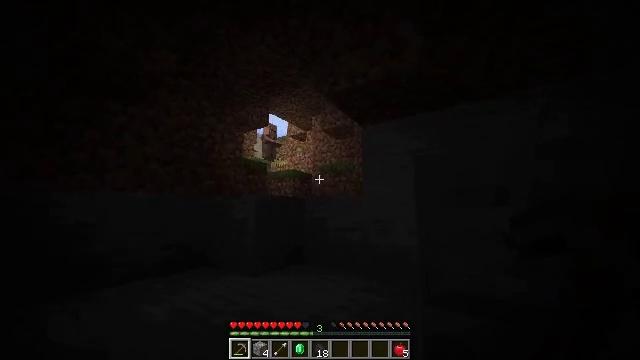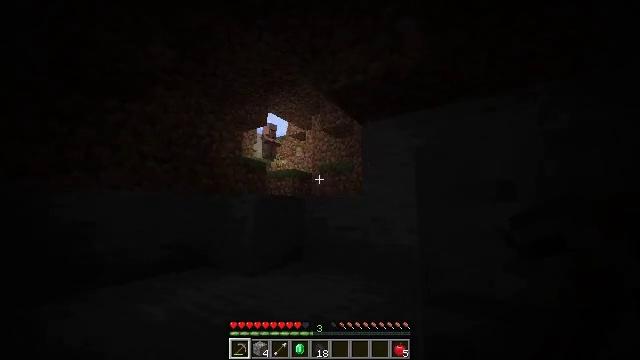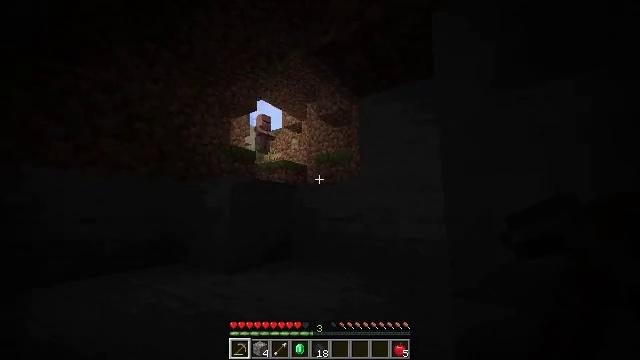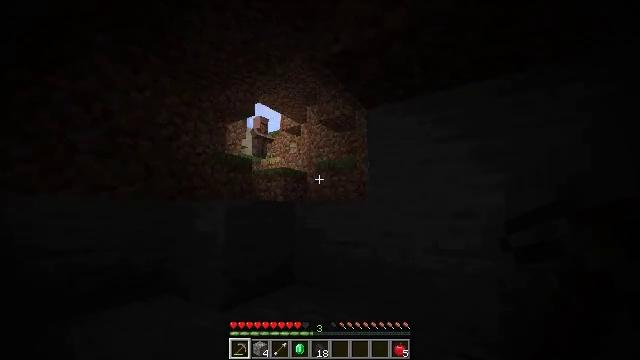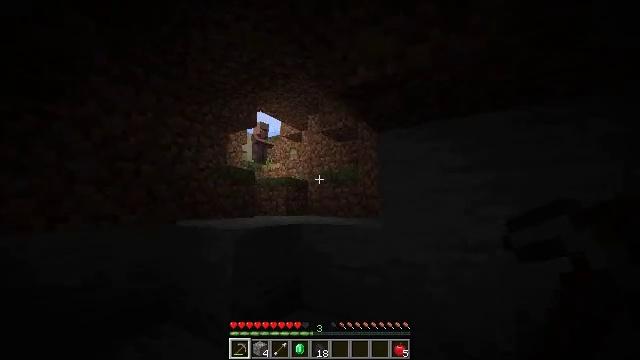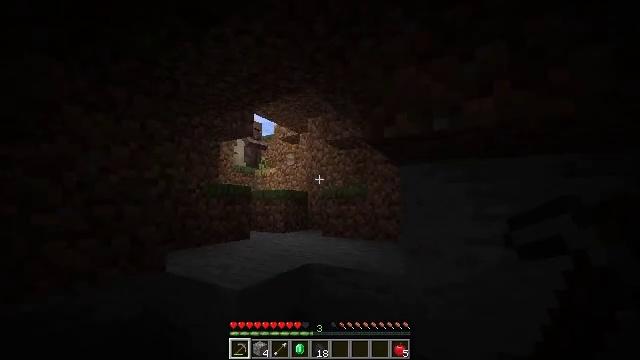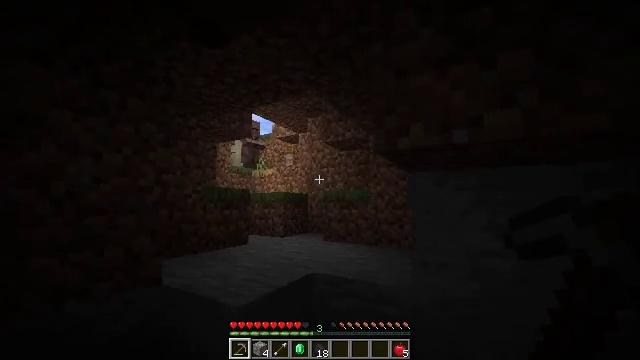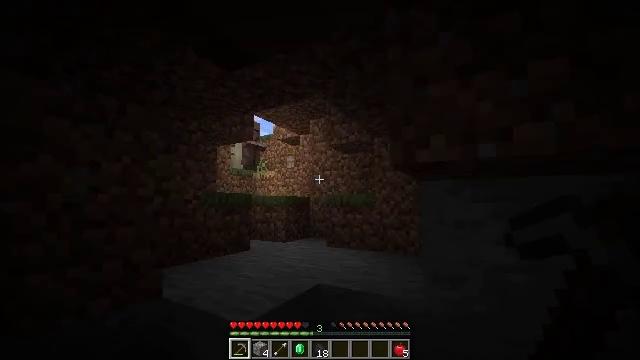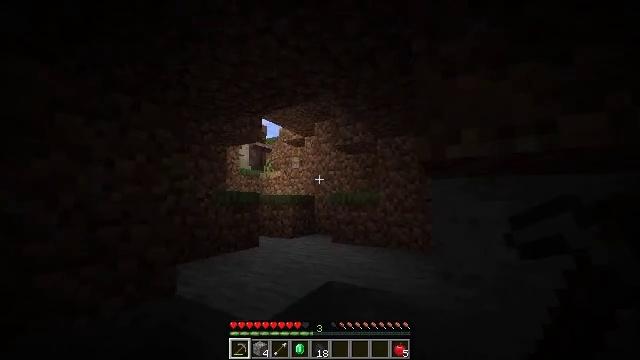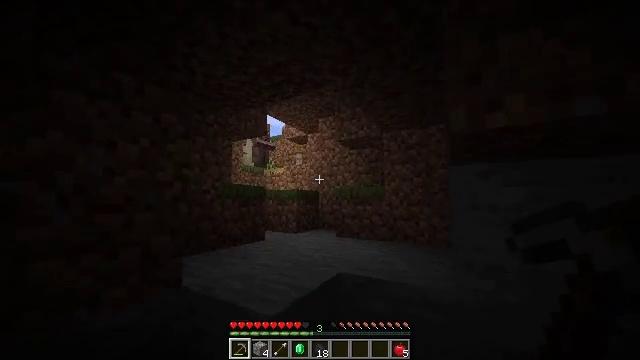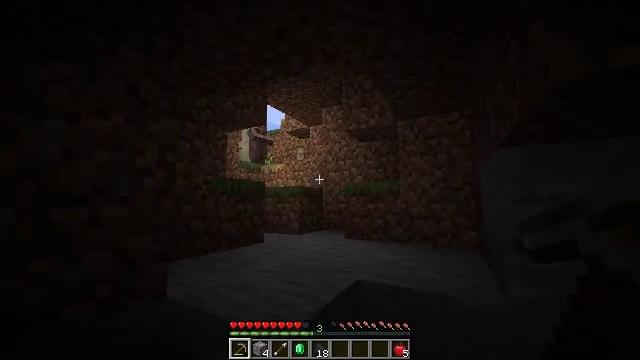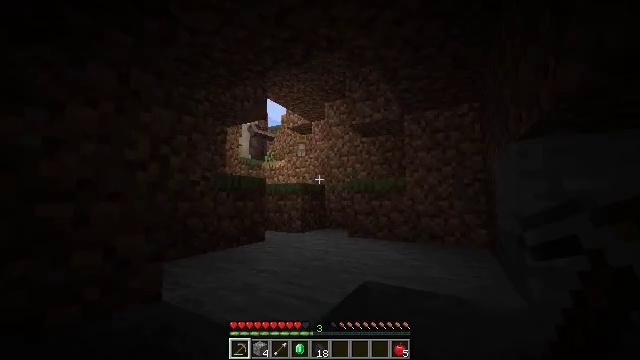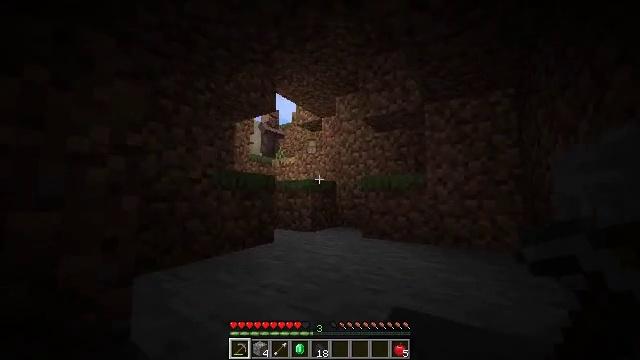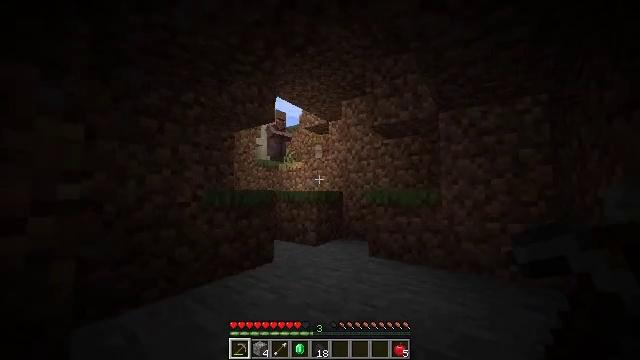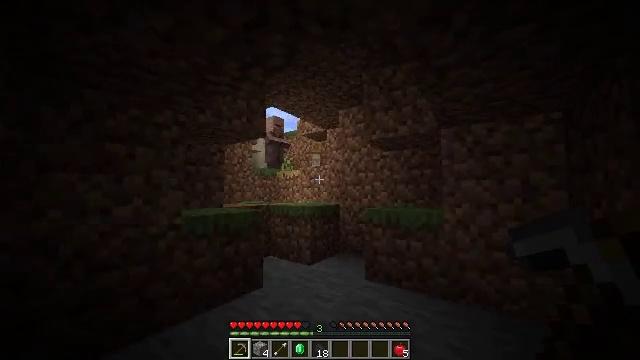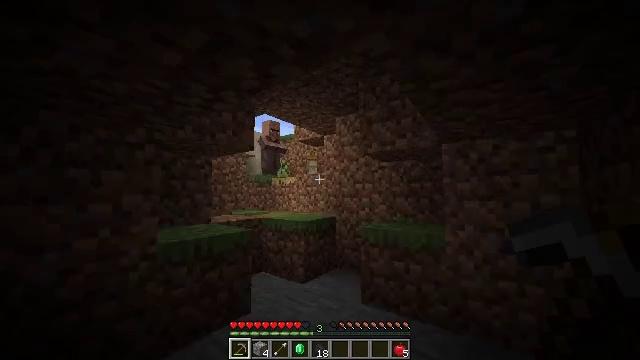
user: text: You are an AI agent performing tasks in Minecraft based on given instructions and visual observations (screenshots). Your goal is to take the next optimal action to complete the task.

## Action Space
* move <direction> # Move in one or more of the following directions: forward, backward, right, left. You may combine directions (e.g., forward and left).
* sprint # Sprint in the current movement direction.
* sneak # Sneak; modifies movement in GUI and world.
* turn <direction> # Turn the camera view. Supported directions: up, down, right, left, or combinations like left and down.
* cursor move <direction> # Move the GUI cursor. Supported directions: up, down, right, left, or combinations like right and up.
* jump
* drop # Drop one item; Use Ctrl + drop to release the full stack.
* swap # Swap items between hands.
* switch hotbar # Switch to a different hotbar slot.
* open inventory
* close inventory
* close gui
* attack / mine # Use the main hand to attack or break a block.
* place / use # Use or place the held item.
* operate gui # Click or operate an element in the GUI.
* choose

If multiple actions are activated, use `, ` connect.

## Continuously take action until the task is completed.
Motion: motion action
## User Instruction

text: Collect the grass block using a shovel.
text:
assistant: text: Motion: move forward, sprint
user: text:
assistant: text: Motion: move forward, sprint, jump
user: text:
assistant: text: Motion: move forward, sprint, jump
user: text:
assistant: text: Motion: move forward, sprint, jump
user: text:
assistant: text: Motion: move forward, sprint, turn right and down, jump
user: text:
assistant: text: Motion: move forward, sprint
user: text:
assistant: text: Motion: move forward, sprint
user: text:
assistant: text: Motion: move forward, sprint
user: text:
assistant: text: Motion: move forward, sprint
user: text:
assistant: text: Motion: move forward, sprint
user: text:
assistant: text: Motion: move forward, sprint
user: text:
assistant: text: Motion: move forward, sprint, turn left
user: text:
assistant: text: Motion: move forward, sprint, turn left, jump
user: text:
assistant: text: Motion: move forward, sprint, jump
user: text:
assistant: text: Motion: move forward, sprint, jump
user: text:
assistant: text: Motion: move forward, sprint, jump
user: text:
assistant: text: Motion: move forward, sprint
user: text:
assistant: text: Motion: move forward, sprint
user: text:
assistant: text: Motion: move forward, sprint, turn left
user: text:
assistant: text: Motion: move forward, sprint, turn left
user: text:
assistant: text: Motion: move forward, sprint, turn left
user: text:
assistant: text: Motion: move forward, sprint, turn left
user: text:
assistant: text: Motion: move forward, sprint, turn left
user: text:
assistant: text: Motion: move forward, sprint, turn left
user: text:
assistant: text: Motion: move forward, sprint, turn left
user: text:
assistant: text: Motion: move forward, sprint
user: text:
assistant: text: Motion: move forward, sprint, jump
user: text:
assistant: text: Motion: move forward, sprint, jump
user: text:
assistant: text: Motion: move forward, sprint, jump
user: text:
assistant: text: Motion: move forward, sprint, jump